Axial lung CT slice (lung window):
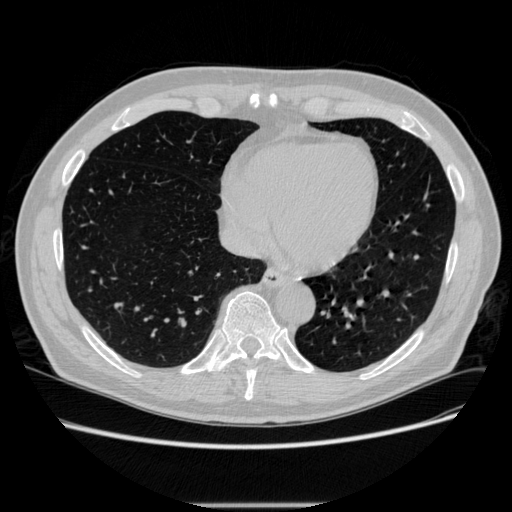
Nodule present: no